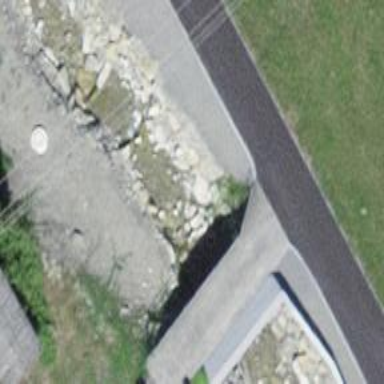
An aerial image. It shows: Driveway.